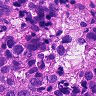
Metastatic tissue present: yes